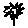
Label: flower